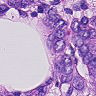
Metastatic tissue present: yes